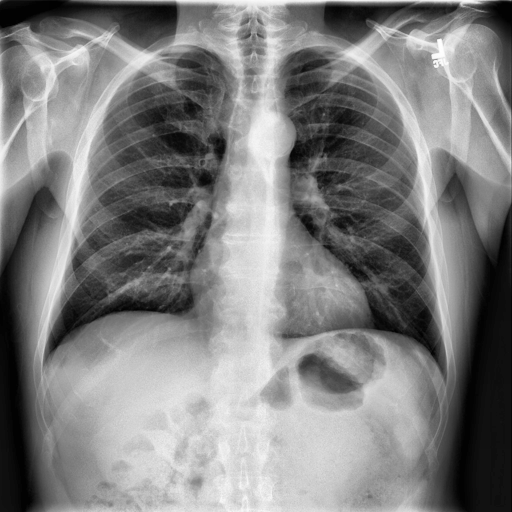
Finding: NORMAL